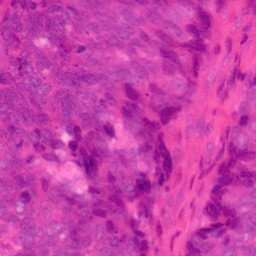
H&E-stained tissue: Colon